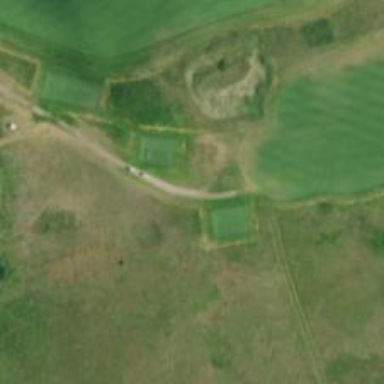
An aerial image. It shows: Footway that doubles as golf path.